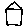
Label: house